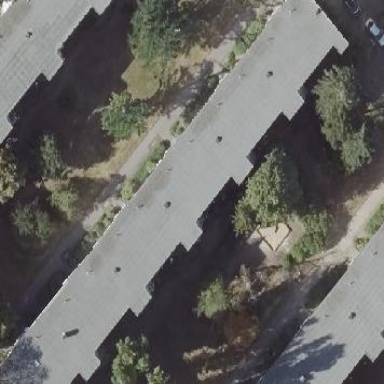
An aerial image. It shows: Residential building with flat roof.